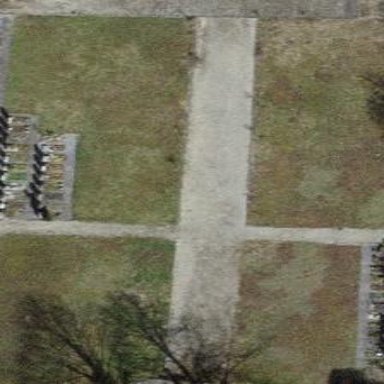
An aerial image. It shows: Cemetery.